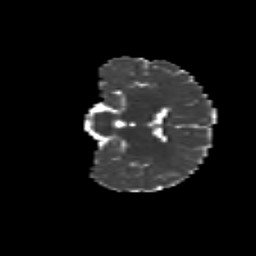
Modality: MD
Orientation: coronal
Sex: female
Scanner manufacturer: siemens
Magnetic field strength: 3 T
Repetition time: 5 s
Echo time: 0.071 s